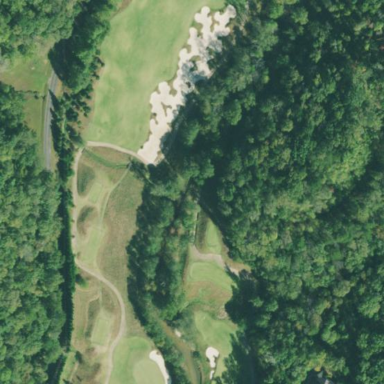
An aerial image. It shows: Sandy area is golf bunker.